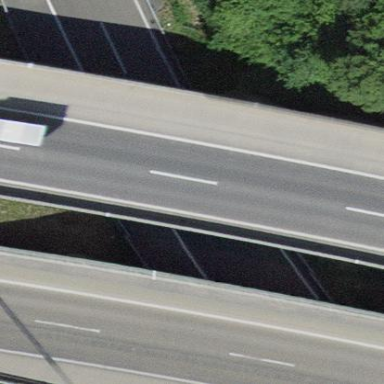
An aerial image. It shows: Bridge with beam structure.